Interaction volume radius: 10 \u00c5
Interaction volume height: 20 \u00c5
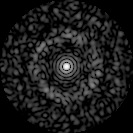
Disorder parameter: 0.8352